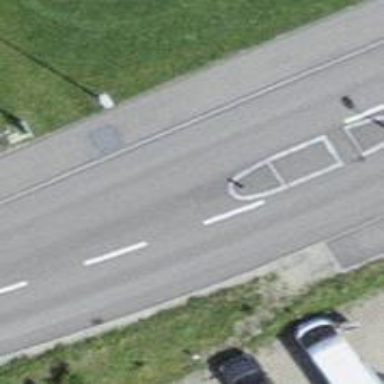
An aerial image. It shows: Primary highway.